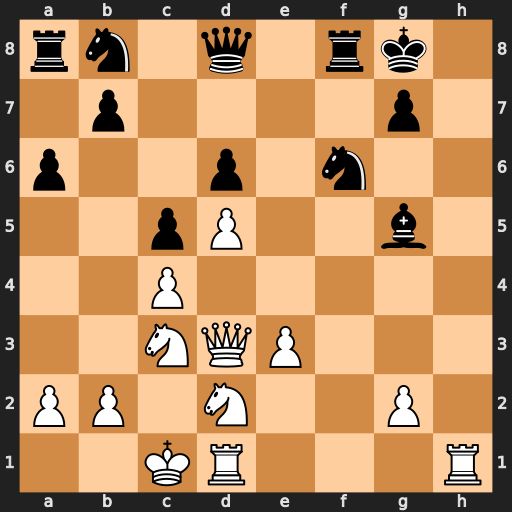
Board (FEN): rn1q1rk1/1p4p1/p2p1n2/2pP2b1/2P5/2NQP3/PP1N2P1/2KR3R
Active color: w
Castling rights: -
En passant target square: -
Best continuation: Nf3 Bh6 Rxh6 gxh6 Qg6+ Kh8 Qxh6+